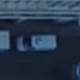
Vehicle type: Medium Vehicle